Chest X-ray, PA view. Patient: 42 years old, sex M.
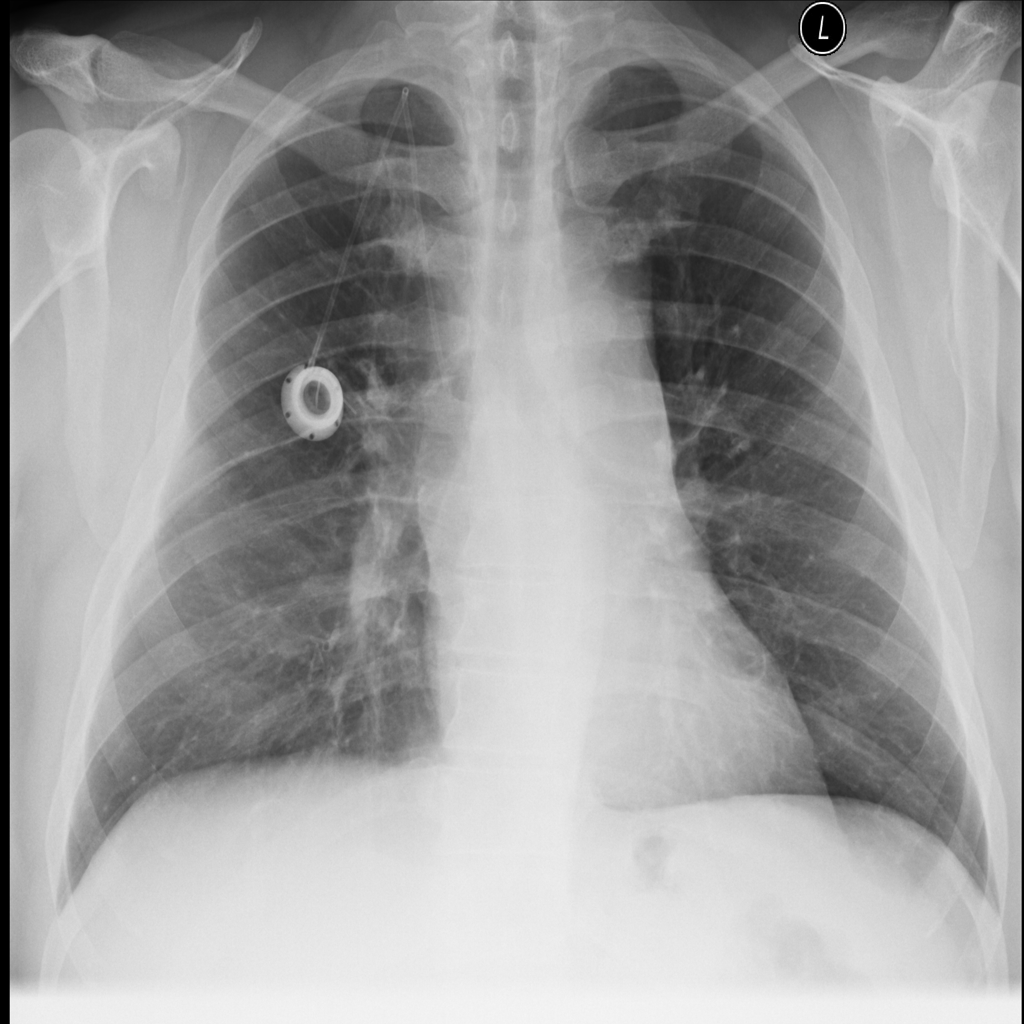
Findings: No Finding